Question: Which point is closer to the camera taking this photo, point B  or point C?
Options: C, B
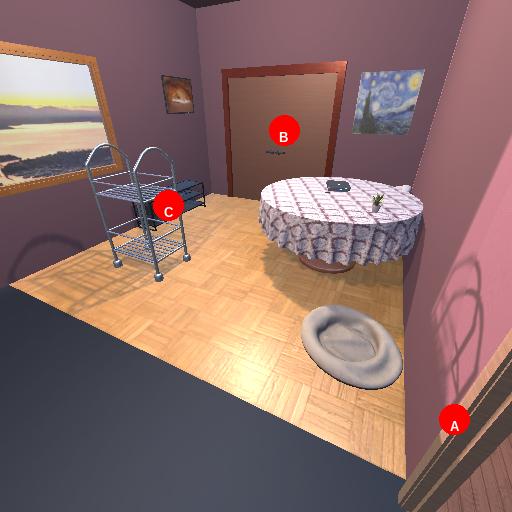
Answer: C